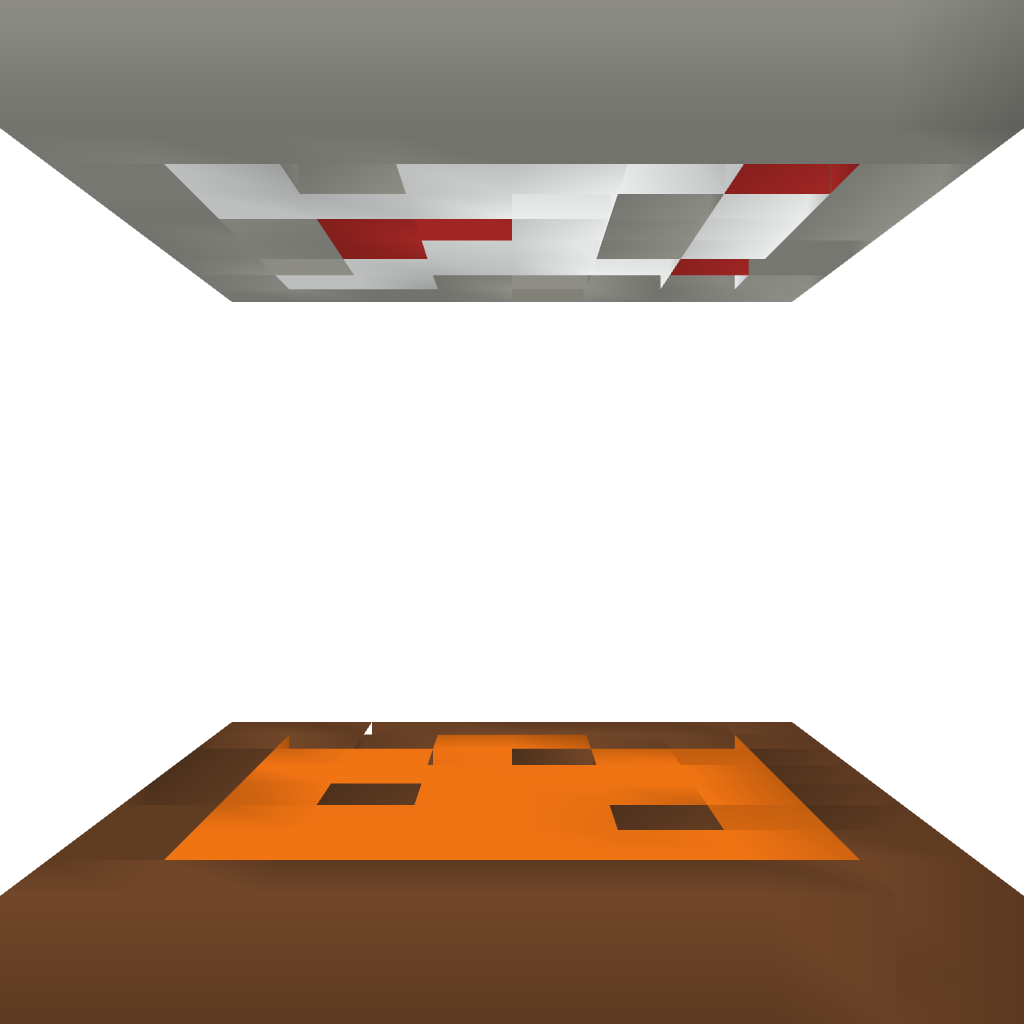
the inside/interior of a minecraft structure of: CakeHead